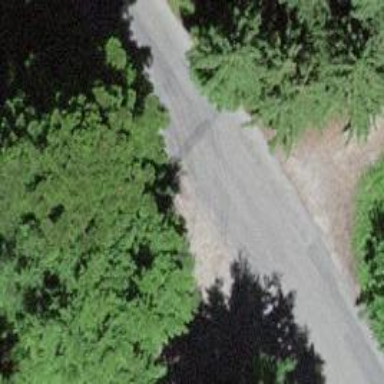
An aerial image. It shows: Paved tertiary road.